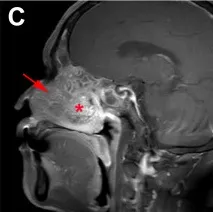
MRI findings of the case. Sagittal MRI of sinus before primary treatment showed abnormal signal in right sieve sinus, maxillary sinus, and ,nasal tract, and ,mucosal thickening of the frontal sinus, the sieve sinus, the maxillary sinus, and ,the right pterygoid sinus.
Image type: radiology (mri)